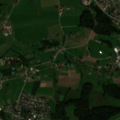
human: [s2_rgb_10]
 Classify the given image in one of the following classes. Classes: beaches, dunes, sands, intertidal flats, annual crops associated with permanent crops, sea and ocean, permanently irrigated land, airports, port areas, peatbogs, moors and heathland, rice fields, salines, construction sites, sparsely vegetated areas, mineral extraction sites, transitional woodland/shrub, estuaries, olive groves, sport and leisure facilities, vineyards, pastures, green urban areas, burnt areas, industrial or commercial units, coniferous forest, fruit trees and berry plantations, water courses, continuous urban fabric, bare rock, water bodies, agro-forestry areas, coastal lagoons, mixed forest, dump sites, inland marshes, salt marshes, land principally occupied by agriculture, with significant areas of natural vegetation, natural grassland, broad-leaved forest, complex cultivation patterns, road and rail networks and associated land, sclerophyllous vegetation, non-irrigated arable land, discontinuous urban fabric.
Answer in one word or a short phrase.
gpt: discontinuous urban fabric, pastures, broad-leaved forest